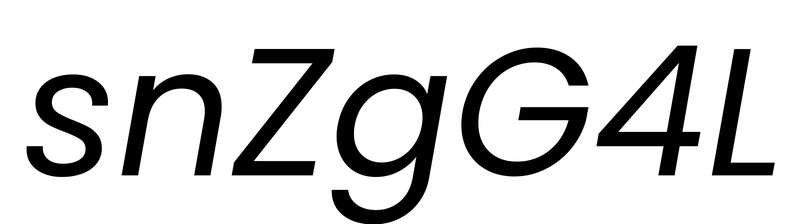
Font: Poppins-Italic